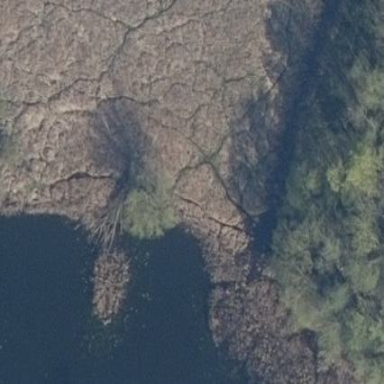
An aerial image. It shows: Reedbed in wetland area.